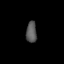
Tissue: prostate
Cell type: T cells
Senescence score: 0.3504
Nuclear area (px): 217
Mean DAPI intensity: 88.484